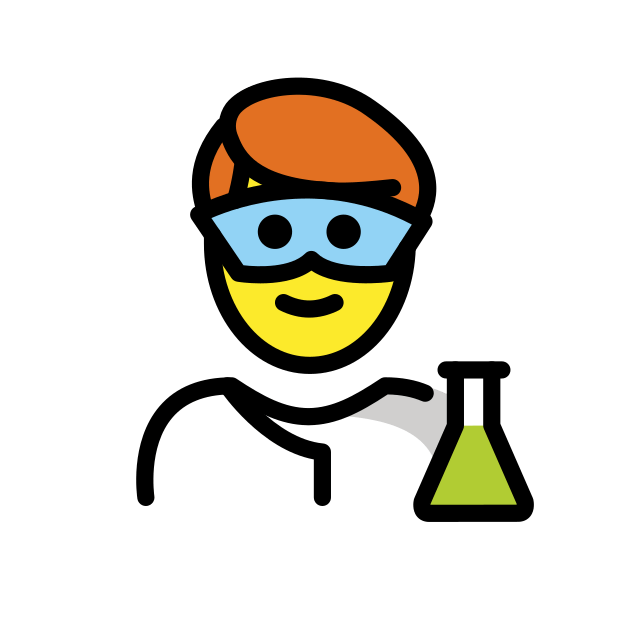
man scientist